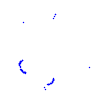
Particle: proton